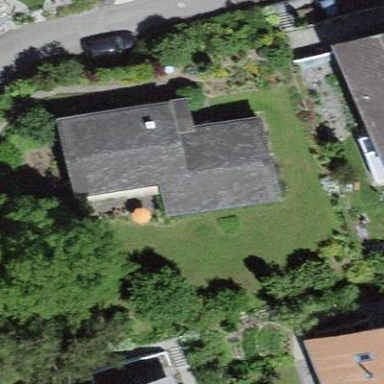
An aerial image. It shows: Simple house.